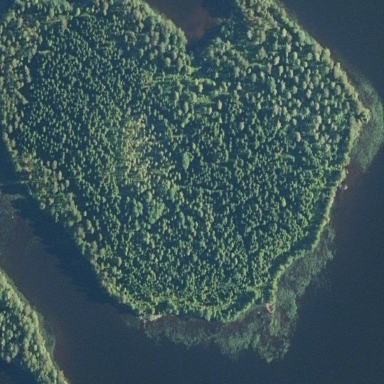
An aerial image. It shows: Islet surrounded by woodland.